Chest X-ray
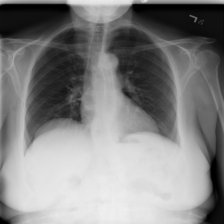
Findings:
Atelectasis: negative
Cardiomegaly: negative
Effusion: negative
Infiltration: negative
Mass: negative
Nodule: negative
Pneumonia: negative
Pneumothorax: negative
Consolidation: negative
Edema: negative
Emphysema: negative
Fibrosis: negative
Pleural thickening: negative
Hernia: negative